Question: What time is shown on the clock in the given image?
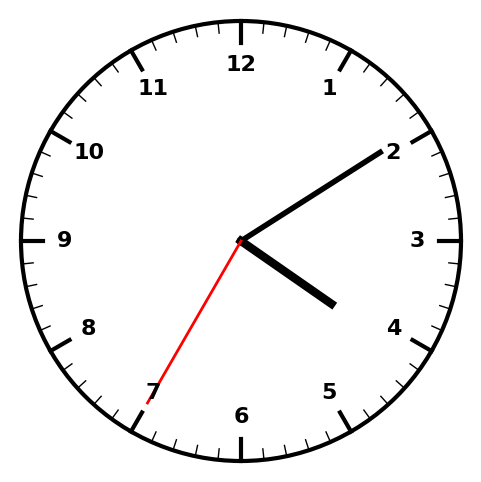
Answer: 04:09:35